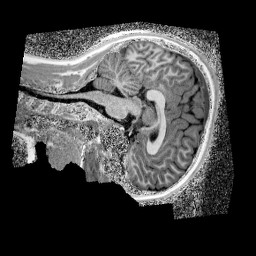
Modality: UNIT1_denoised
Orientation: sagittal
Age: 14
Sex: female
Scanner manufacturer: siemens
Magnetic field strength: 3 T
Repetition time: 4 s
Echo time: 0.00299 s